Question: I would like to have a 3 column layout, and semantically my markup makes sense from a content point of view:
'''
<!-- 1. main-->
<div>
<div class="product"></div>
<div class="product"></div>
<div class="product"></div>
<div class="product"></div>
</div>
<!-- 2. side bar -->
<div>
</div>
<!-- 3. other info -->
<div>
</div>
'''
I am looking to style the below layout of the main column containing a sub 2 column layout of products, and the sidebar, along with other div at the bottom of the page:

I have created some bootstrap code and have the following questions:
1. When the below code is ran, why is the other div at the end offset to the left and how do i fix this?
2. Ideally i want to keep the html as clean as possible (not adding arbitrary rows/columns) but what is the cleanest way to make the product divs stack side by side 2-wide (equal width each), and collapse on top of one another when the browser width reduces?
Code is below
'''
<!DOCTYPE html PUBLIC "-//W3C//DTD XHTML 1.0 Transitional//EN" "http://www.w3.org/TR/xhtml1/DTD/xhtml1-transitional.dtd">
<html xmlns="http://www.w3.org/1999/xhtml">
<head>
<title>Untitled 1</title>
<link href="http://netdna.bootstrapcdn.com/twitter-bootstrap/2.3.0/css/bootstrap-combined.min.css" rel="stylesheet" />
<meta name="viewport" content="width=device-width, initial-scale=1.0" />
<meta http-equiv="X-UA-Compatible" content="IE=9" />
<style type="text/css">
div {
border: 1px solid blue;
}
</style>
</head>
<body>
<div class='container'>
<h1></h1>
<div class='navbar navbar-inverse'>
<div class='navbar-inner nav-collapse' style="height: auto;">
<ul class="nav">
</ul>
</div>
</div>
<div id='content' class='row-fluid'>
<div id='main' class='span9'>
<h2>Main</h2>
<div class="product">
<p>Item 1</p>
</div>
<div class="product">
<p>Item 2</p>
</div>
<div class="product">
<p>Item 3</p>
</div>
<div class="product">
<p>Item 4</p>
</div>
</div>
<div id='sidebar' class='span3'>
<h2>Side</h2>
</div>
<div id='other' class="row">
<div class="span12">
<p>other details here</p>
</div>
</div>
</div>
</div>
</body>
</html>
'''
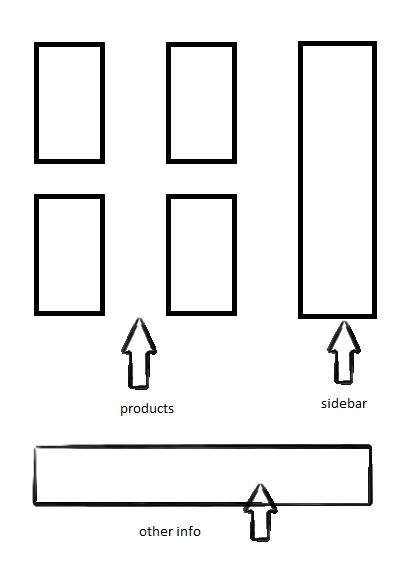
Answer: Check if <URL>.
Good luck!
'''
<div class="container">
<h1></h1>
<div class="navbar navbar-inverse">
<div class="navbar-inner nav-collapse" style="height: auto;">
<ul class="nav">
</ul>
</div>
</div>
<div id="content" class="row-fluid">
<div id="main" class="span9">
<h2>Main</h2>
<div class="row-fluid"> <!-- start nested row -->
<div class="product span6">
<p>Item 1</p>
</div>
<div class="product span6">
<p>Item 2</p>
</div>
</div> <!-- end nested row -->
<div class="row-fluid"> <!-- start nested row -->
<div class="product span6">
<p>Item 3</p>
</div>
<div class="product span6">
<p>Item 4</p>
</div>
</div> <!-- end nested row -->
</div>
<div id="sidebar" class="span3">
<h2>Side</h2>
</div>
</div> <!-- close row-fluid -->
<div id="other" class="row-fluid">
<div class="span12">
<p>other details here</p>
</div>
</div>
</div>
'''